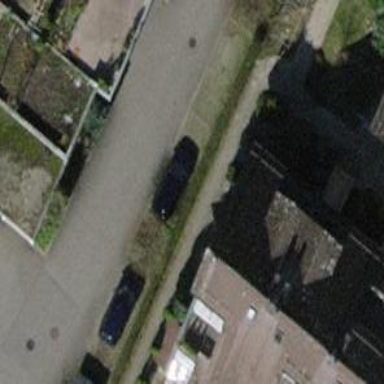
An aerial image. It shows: Terrace building.